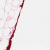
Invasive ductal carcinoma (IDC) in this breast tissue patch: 0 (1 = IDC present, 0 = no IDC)